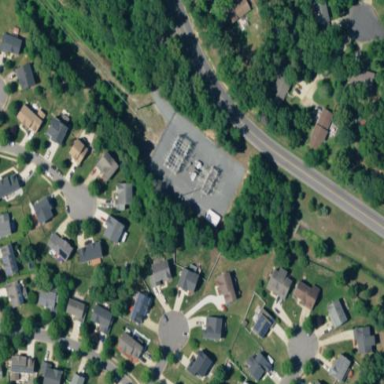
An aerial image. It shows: Outdoor distribution substation protected by fence.